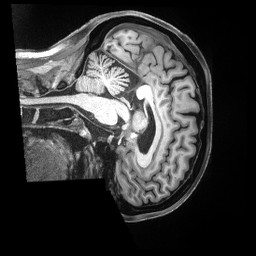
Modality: T1w
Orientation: sagittal
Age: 57
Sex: female
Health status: ill
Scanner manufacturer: siemens
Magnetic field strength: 3 T
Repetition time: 2.5 s
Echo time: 0.00181 s